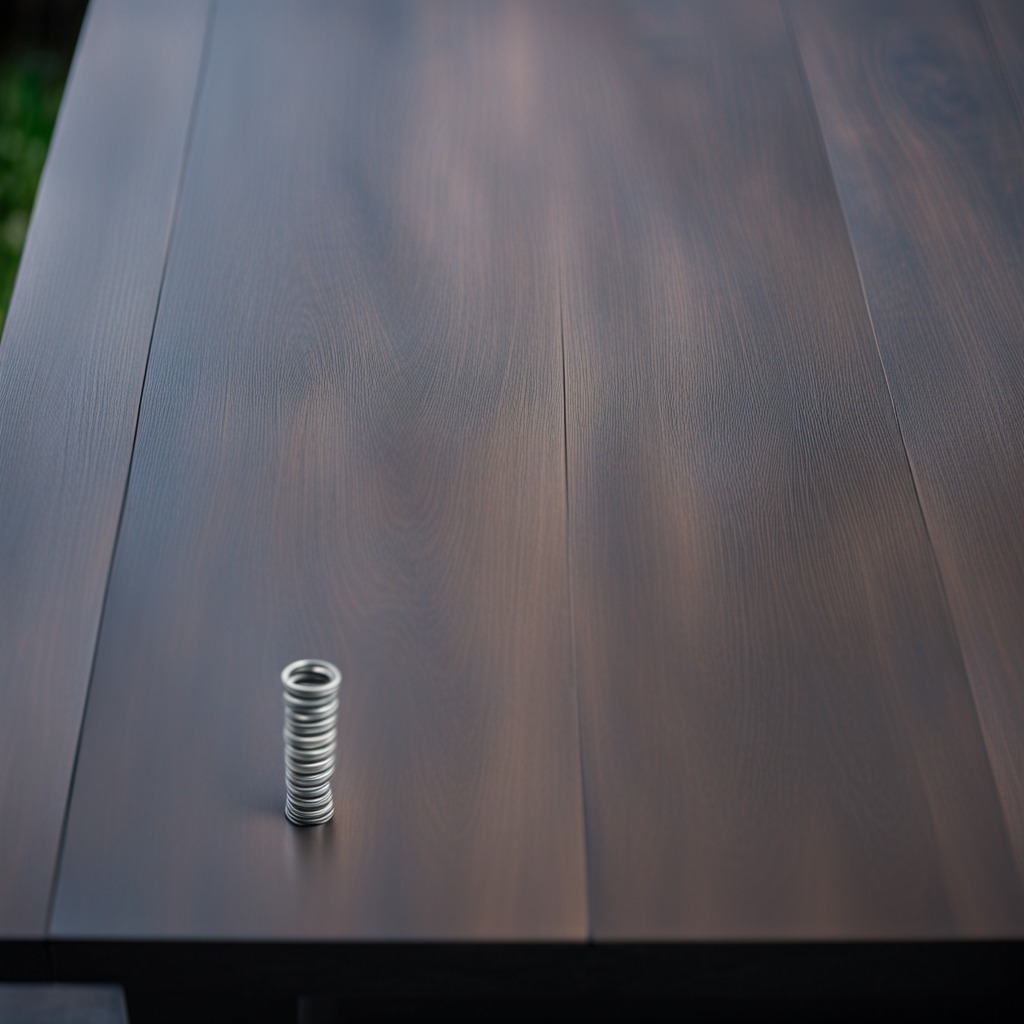
A coiled metal spring is lying on the old table.